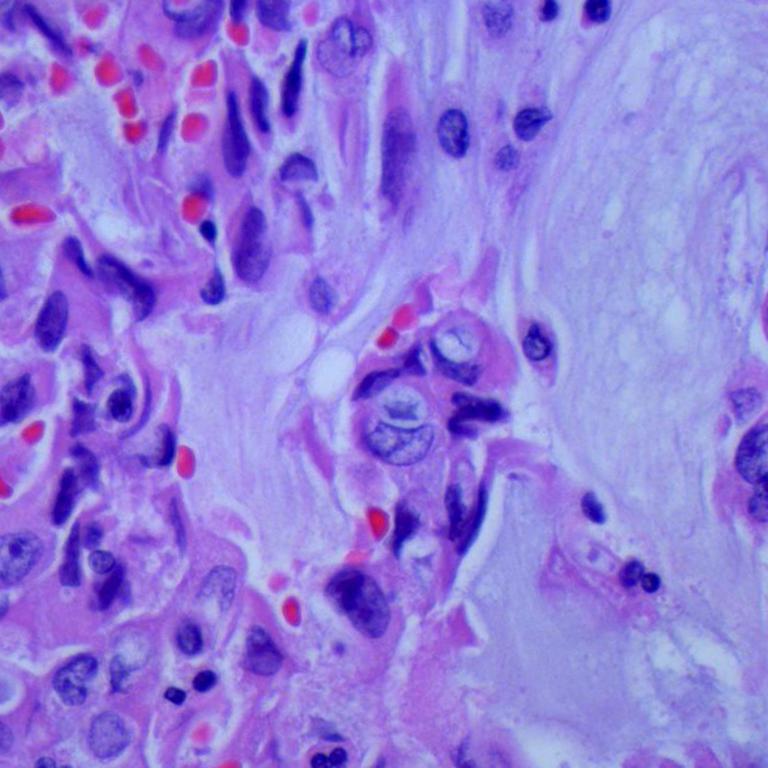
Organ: lung
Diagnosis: adenocarcinomas